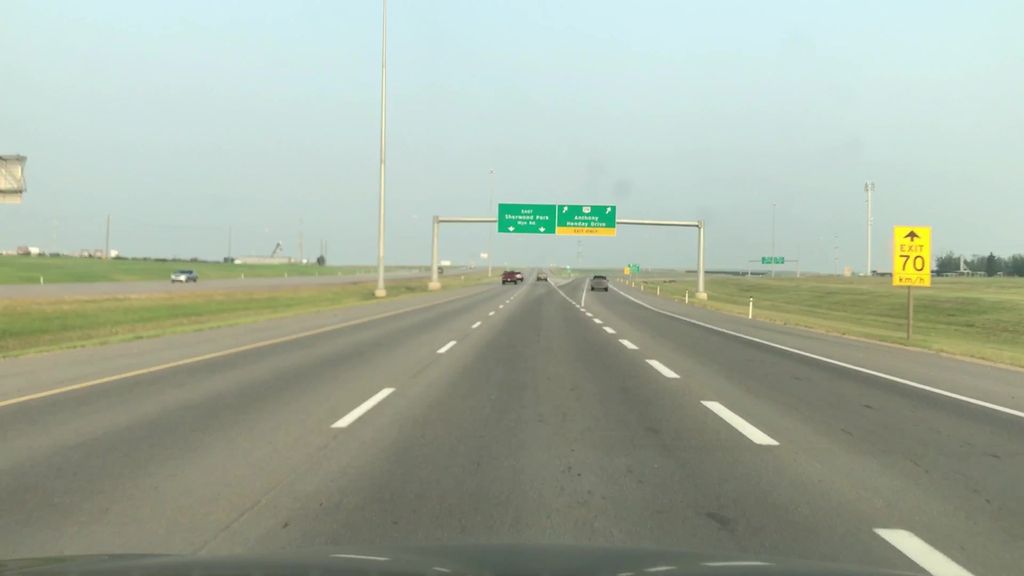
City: edmonton